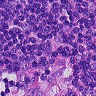
Metastatic tissue present: no